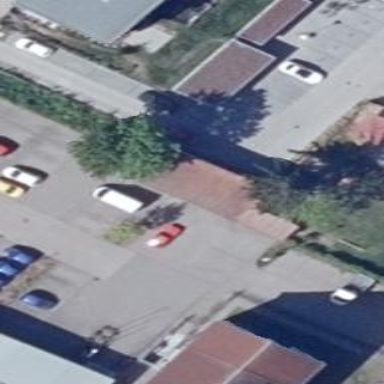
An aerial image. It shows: Group of garages.